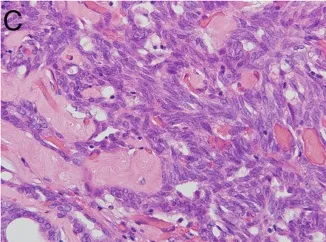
Histopathological features of TL-LGNPPA. (C) A streaming pattern lining of the tumor cells was also found in some areas (H&E staining, x 40).
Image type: pathology (h&e)